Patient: sex M, age 45
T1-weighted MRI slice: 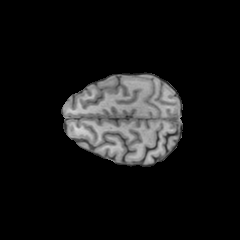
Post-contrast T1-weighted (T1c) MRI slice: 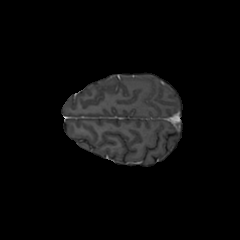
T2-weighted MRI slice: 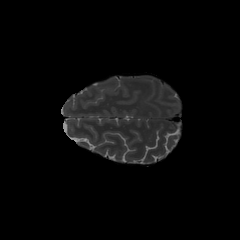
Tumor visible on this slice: no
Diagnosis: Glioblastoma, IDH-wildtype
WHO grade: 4